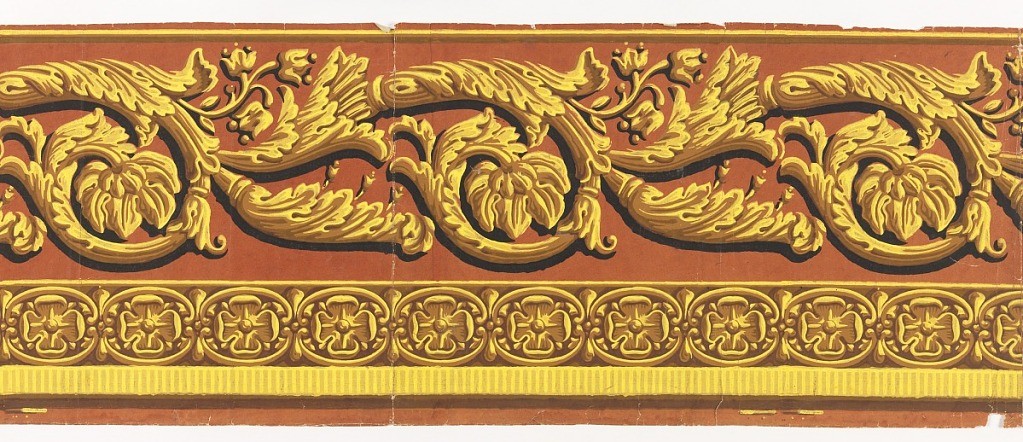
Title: Border
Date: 1810–30
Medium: Block-printed and flocked on paper
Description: Classical detailing with wide acanthus rinceaux at top and narrower guilloche-like pattern below. Printed in in shades of ocher against a rust-color ground.

H# 372